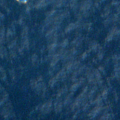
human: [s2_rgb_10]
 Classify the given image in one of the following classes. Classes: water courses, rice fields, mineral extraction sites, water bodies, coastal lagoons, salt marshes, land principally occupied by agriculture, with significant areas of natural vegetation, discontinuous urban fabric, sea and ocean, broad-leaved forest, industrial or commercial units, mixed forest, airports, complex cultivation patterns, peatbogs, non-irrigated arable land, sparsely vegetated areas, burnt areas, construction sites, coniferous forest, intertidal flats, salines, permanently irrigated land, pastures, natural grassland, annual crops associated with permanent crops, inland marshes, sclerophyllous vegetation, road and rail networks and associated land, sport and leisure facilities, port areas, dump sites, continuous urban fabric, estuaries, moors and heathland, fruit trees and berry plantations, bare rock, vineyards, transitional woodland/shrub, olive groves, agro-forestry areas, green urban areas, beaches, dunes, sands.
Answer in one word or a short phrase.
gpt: sea and ocean